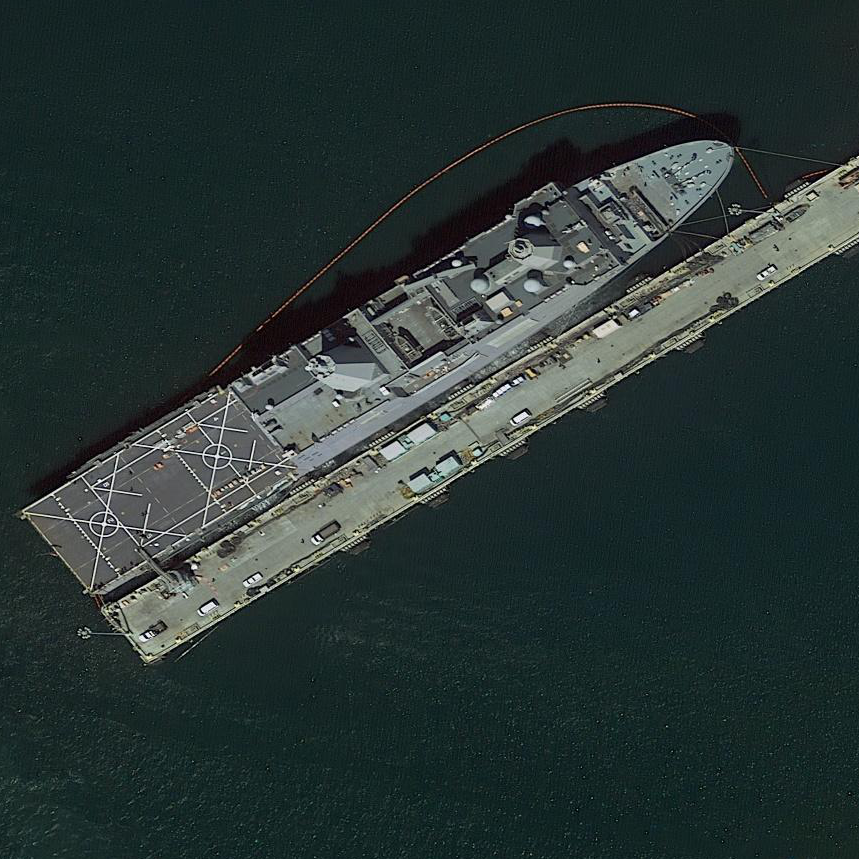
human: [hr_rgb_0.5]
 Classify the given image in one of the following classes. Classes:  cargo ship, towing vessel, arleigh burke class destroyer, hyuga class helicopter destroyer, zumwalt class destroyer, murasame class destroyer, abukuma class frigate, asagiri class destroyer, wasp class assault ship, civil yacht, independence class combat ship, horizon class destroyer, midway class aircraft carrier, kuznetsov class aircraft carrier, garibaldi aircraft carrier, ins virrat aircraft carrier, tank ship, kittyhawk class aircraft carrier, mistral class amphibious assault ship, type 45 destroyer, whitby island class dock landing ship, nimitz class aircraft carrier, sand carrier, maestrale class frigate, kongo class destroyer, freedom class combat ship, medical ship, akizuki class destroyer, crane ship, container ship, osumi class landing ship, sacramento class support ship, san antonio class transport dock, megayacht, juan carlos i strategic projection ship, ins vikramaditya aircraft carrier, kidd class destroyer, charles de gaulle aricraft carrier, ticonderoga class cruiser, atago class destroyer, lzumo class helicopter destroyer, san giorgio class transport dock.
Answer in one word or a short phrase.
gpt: San Antonio class transport dock